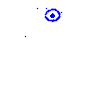
Particle: kaon